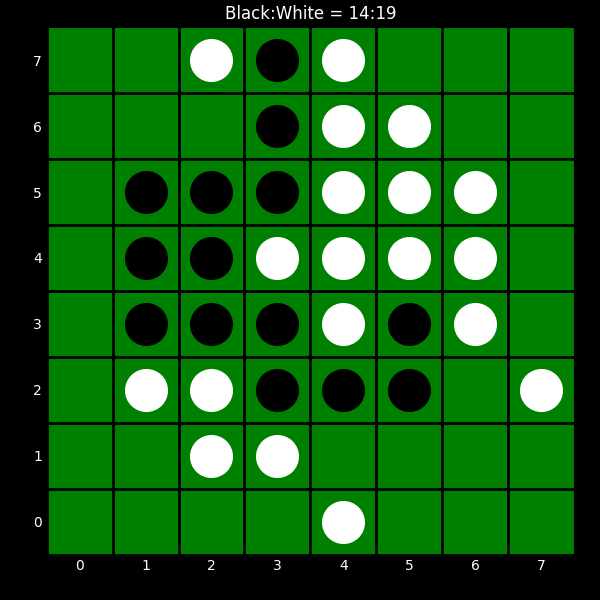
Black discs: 14
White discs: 19